Question: I'm using <URL>, but they don't work for me. To replicate, please open the website on a mobile device or make your browser window small enough for it to render the mobile version. The screenshot below shows which links I'm referring to.

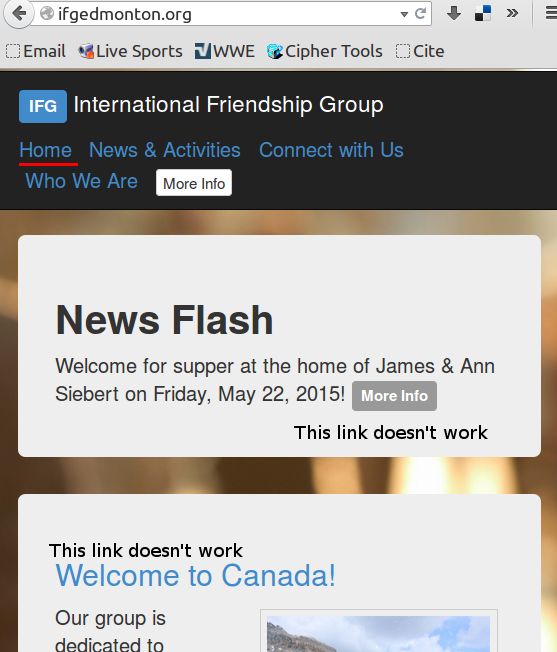
Answer: First Solution
Change This
'''
<div class="col-sm-3" id="sidebar" role="navigation"></div>
'''
To This
'''
<div class="col-xs-12 col-sm-3" id="sidebar" role="navigation"></div>
'''
This Will put your sidebar at the bottom
Or
Change it to this
'''
<div class="col-sm-3 hidden-xs" id="sidebar" role="navigation"></div>
'''
This will hide your sidebar